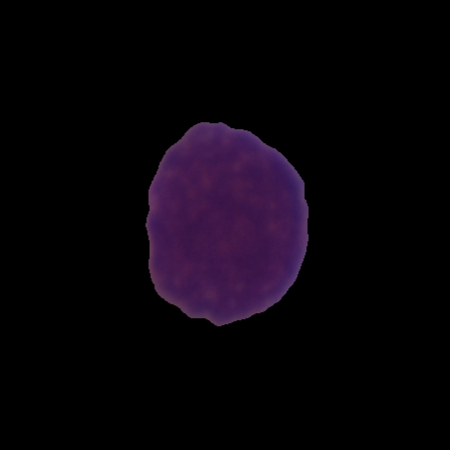
Label: healthy